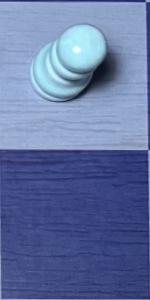
Label: Empty